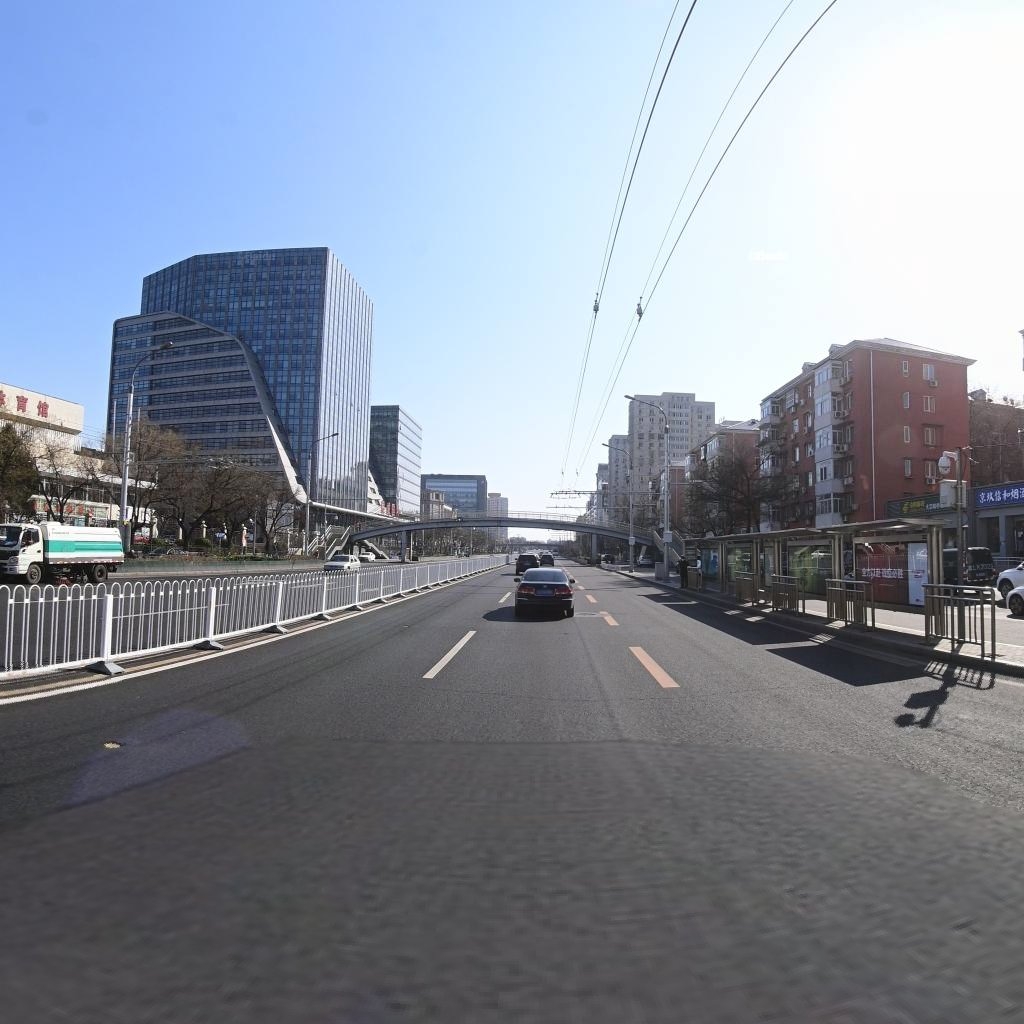
Region: Dongcheng
Road damage annotations: transverse crack, pothole, longitudinal crack, manhole cover